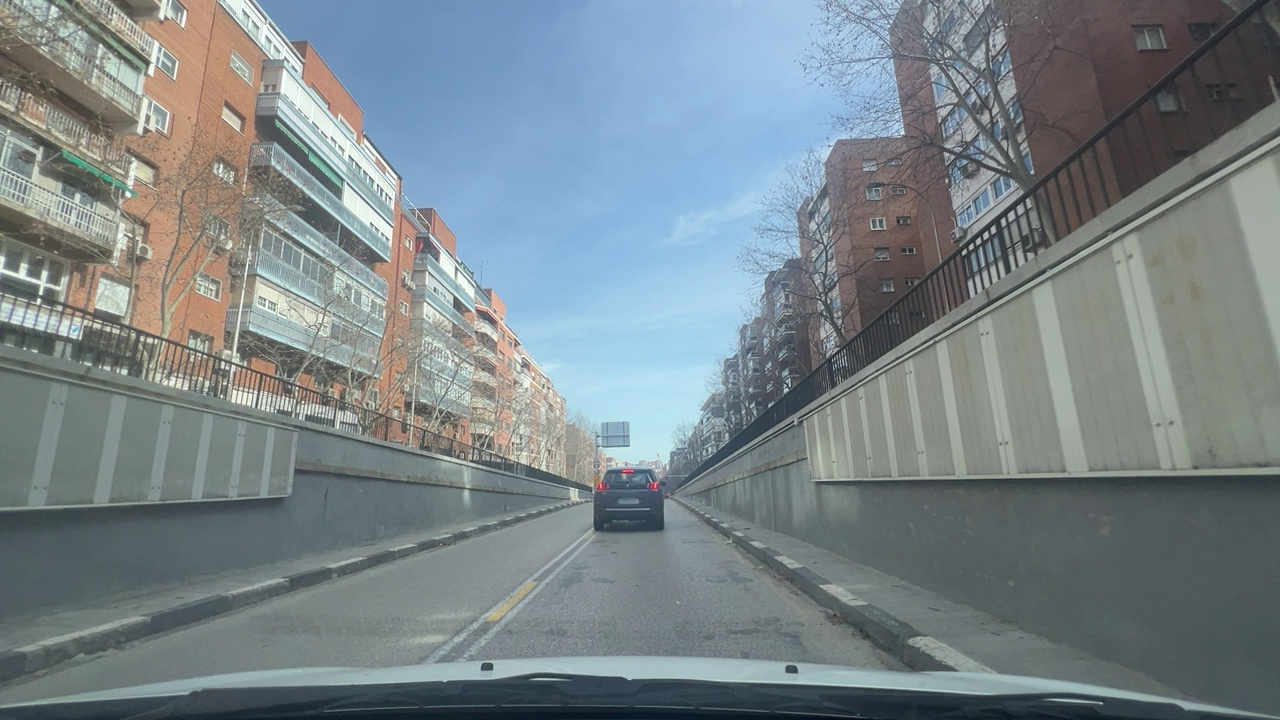
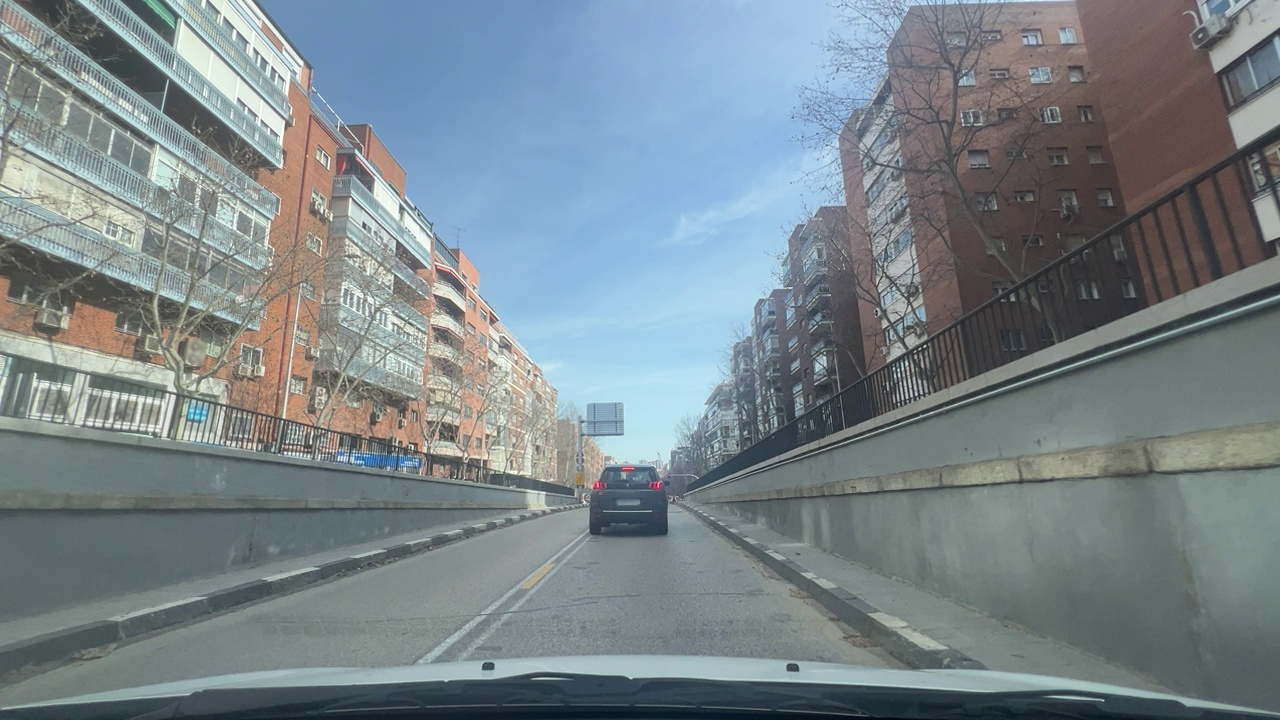
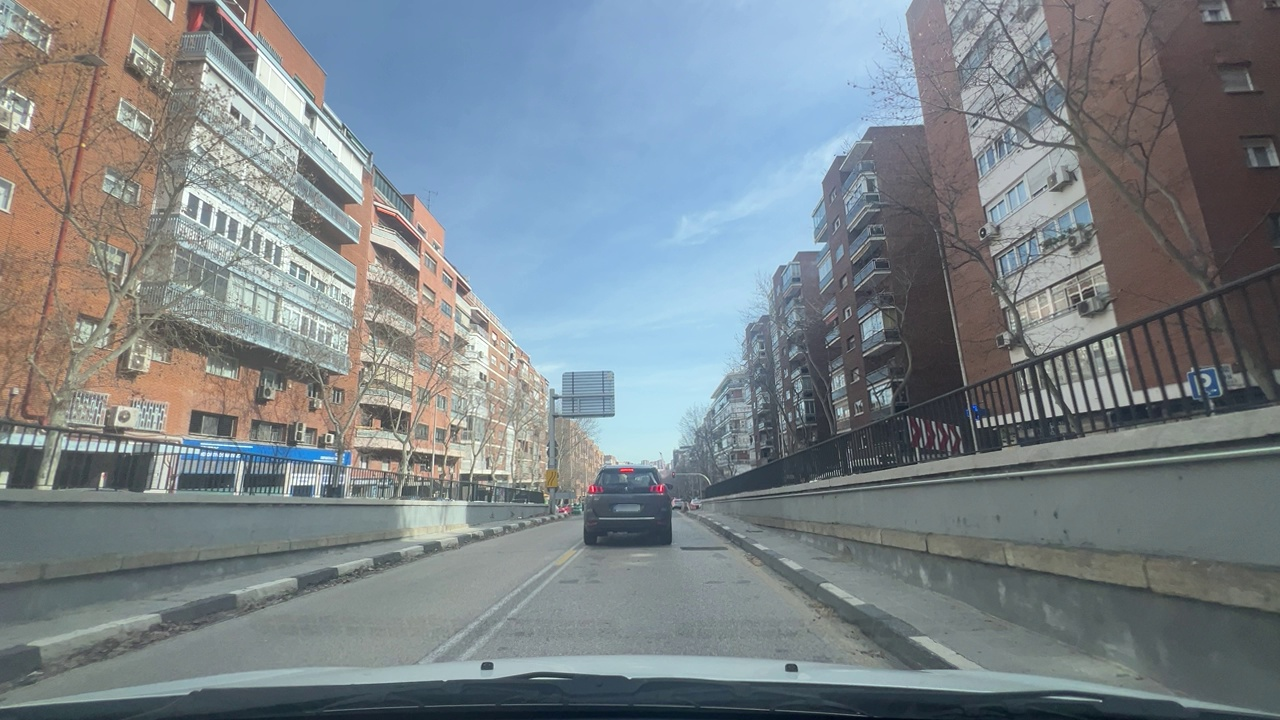
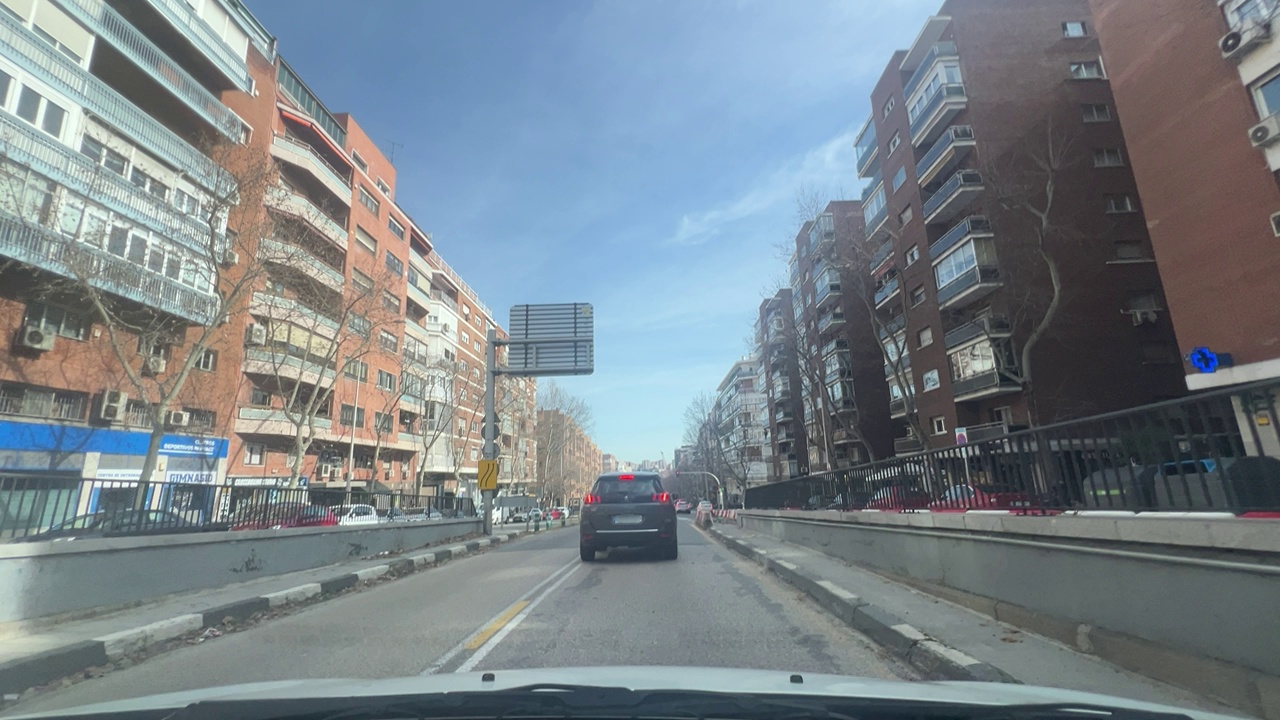
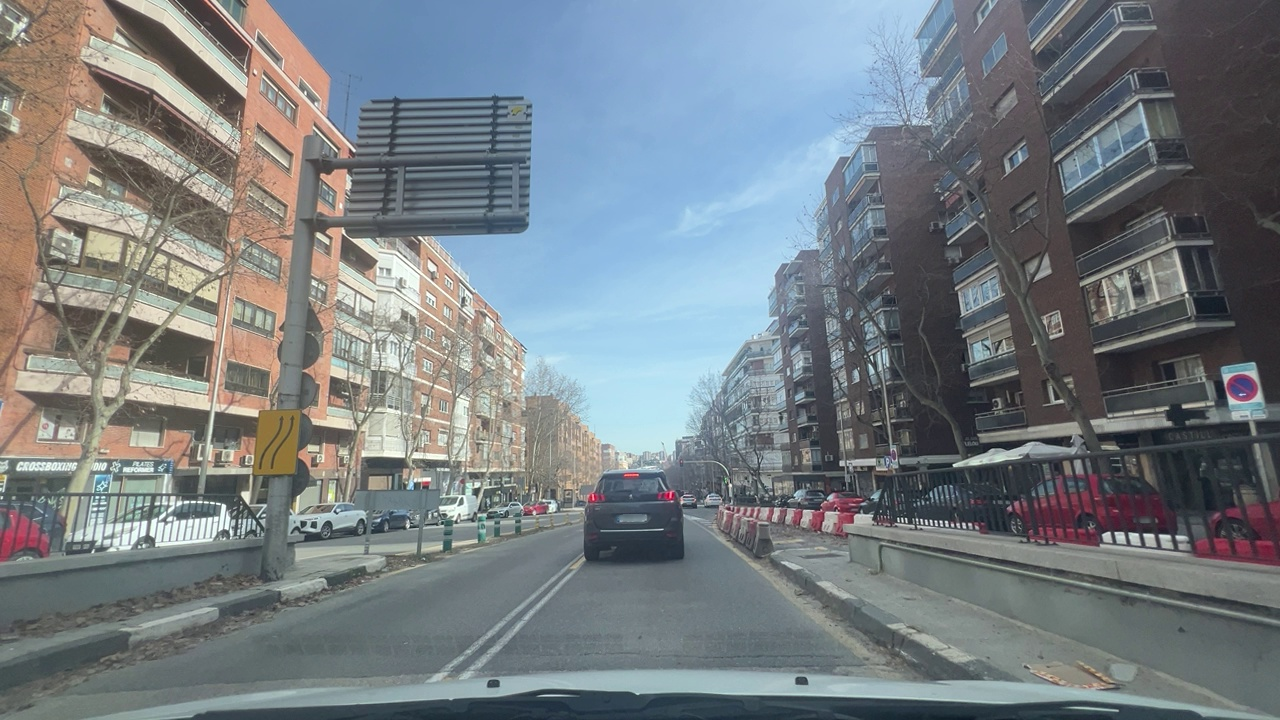
Situation: Leading braking
Question: Is the distance between the ego vehicle and the vehicle ahead decreasing?
Answer: Yes
Reasoning: As the leading vehicle is stationary and the ego vehicle is still mopving, the distance between them is decreasing.

Situation: Leading braking
Question: Is either the ego vehicle or the leading vehicle stationary?
Answer: Yes
Reasoning: The vehicle ahead is stationary.

Situation: Leading braking
Question: Is the ego vehicle decelerating due to dense traffic or congestion ahead?
Answer: Yes
Reasoning: The ego vehicle is deccelerating.